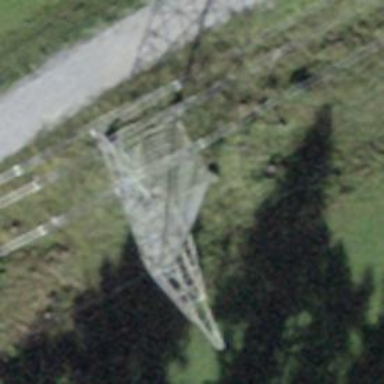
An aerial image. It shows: Power tower.